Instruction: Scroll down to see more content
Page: traveler
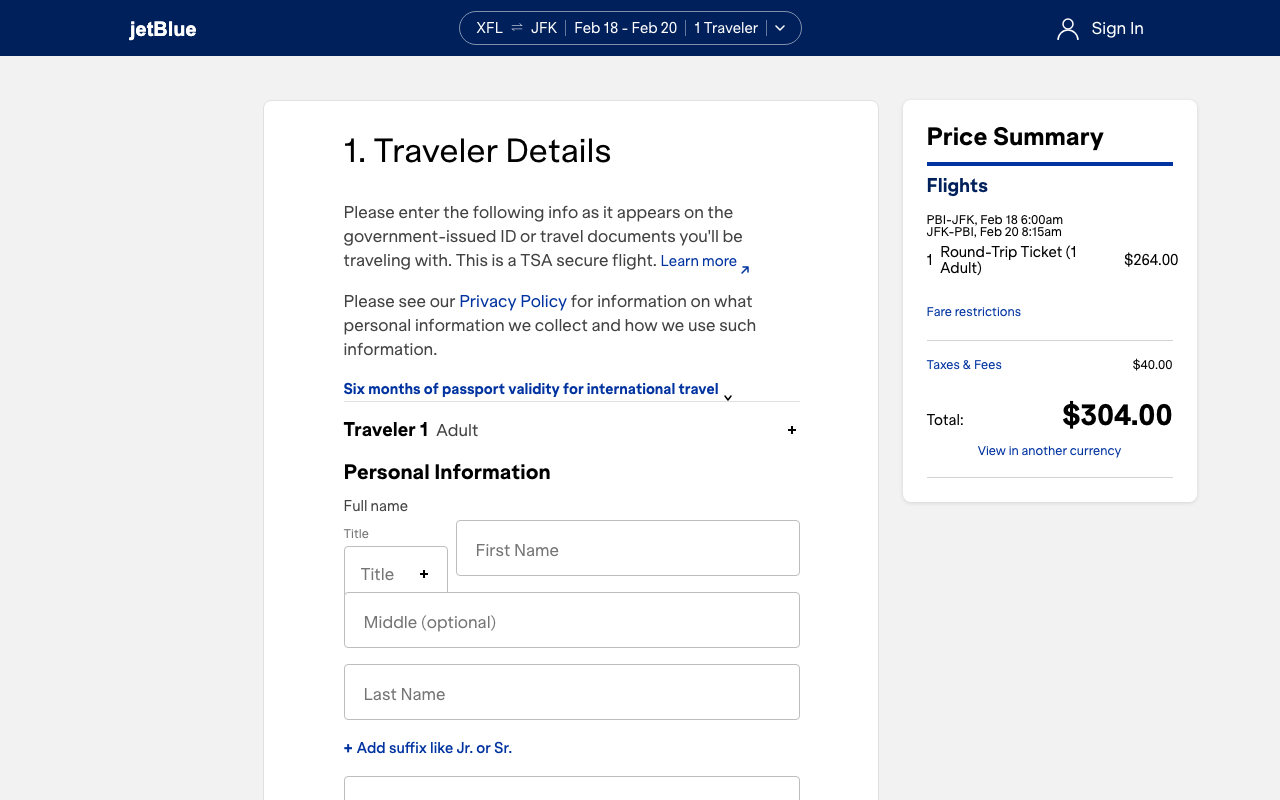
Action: scroll